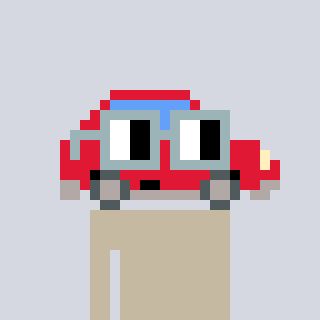
a pixel art character with square dark gray glasses, a car-shaped head and a blue-colored body on a cool background